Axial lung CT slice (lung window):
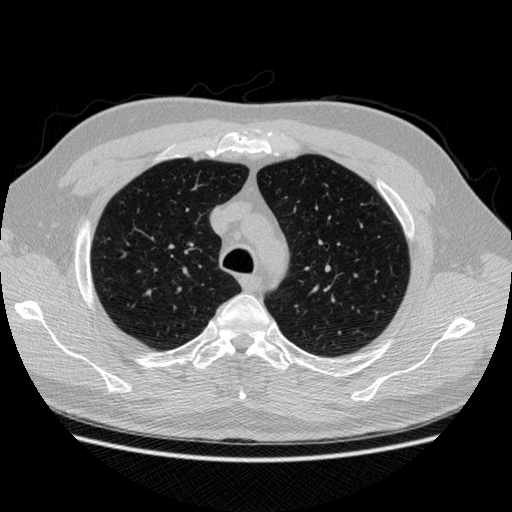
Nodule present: no